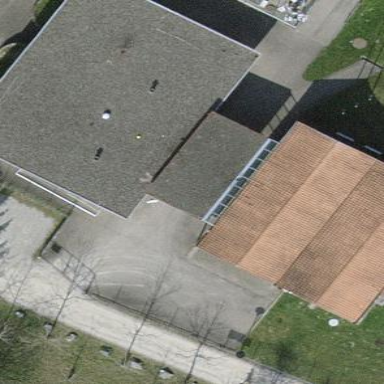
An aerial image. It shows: View of roof of building.